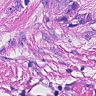
Metastatic tissue present: yes